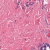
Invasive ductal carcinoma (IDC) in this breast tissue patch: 0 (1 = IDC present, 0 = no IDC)